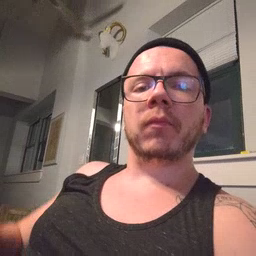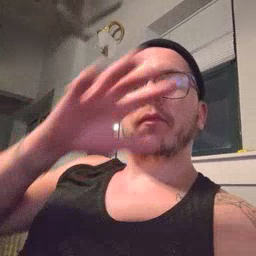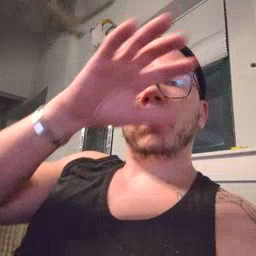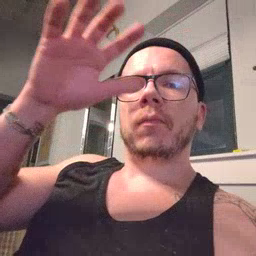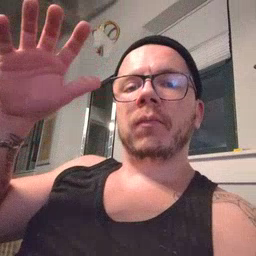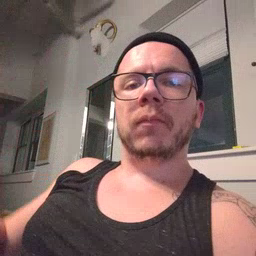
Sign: cloud